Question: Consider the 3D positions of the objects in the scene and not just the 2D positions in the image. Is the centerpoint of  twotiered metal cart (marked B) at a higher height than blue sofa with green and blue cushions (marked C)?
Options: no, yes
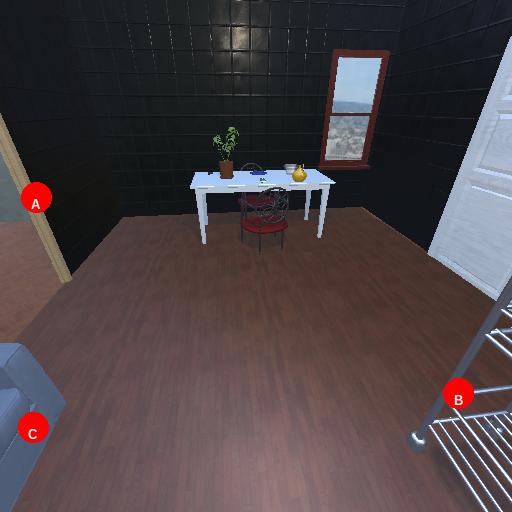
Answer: no